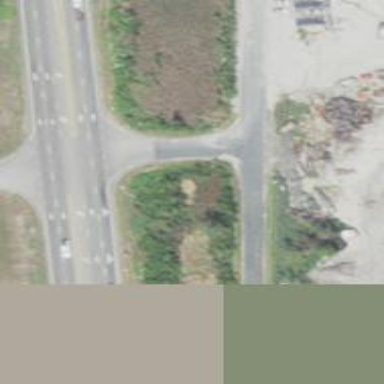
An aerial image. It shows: Trunk link highway.